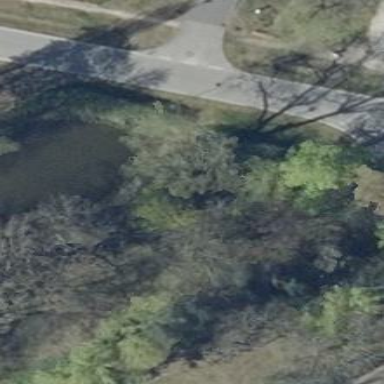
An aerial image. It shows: Peaceful pond surrounded by nature.